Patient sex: M
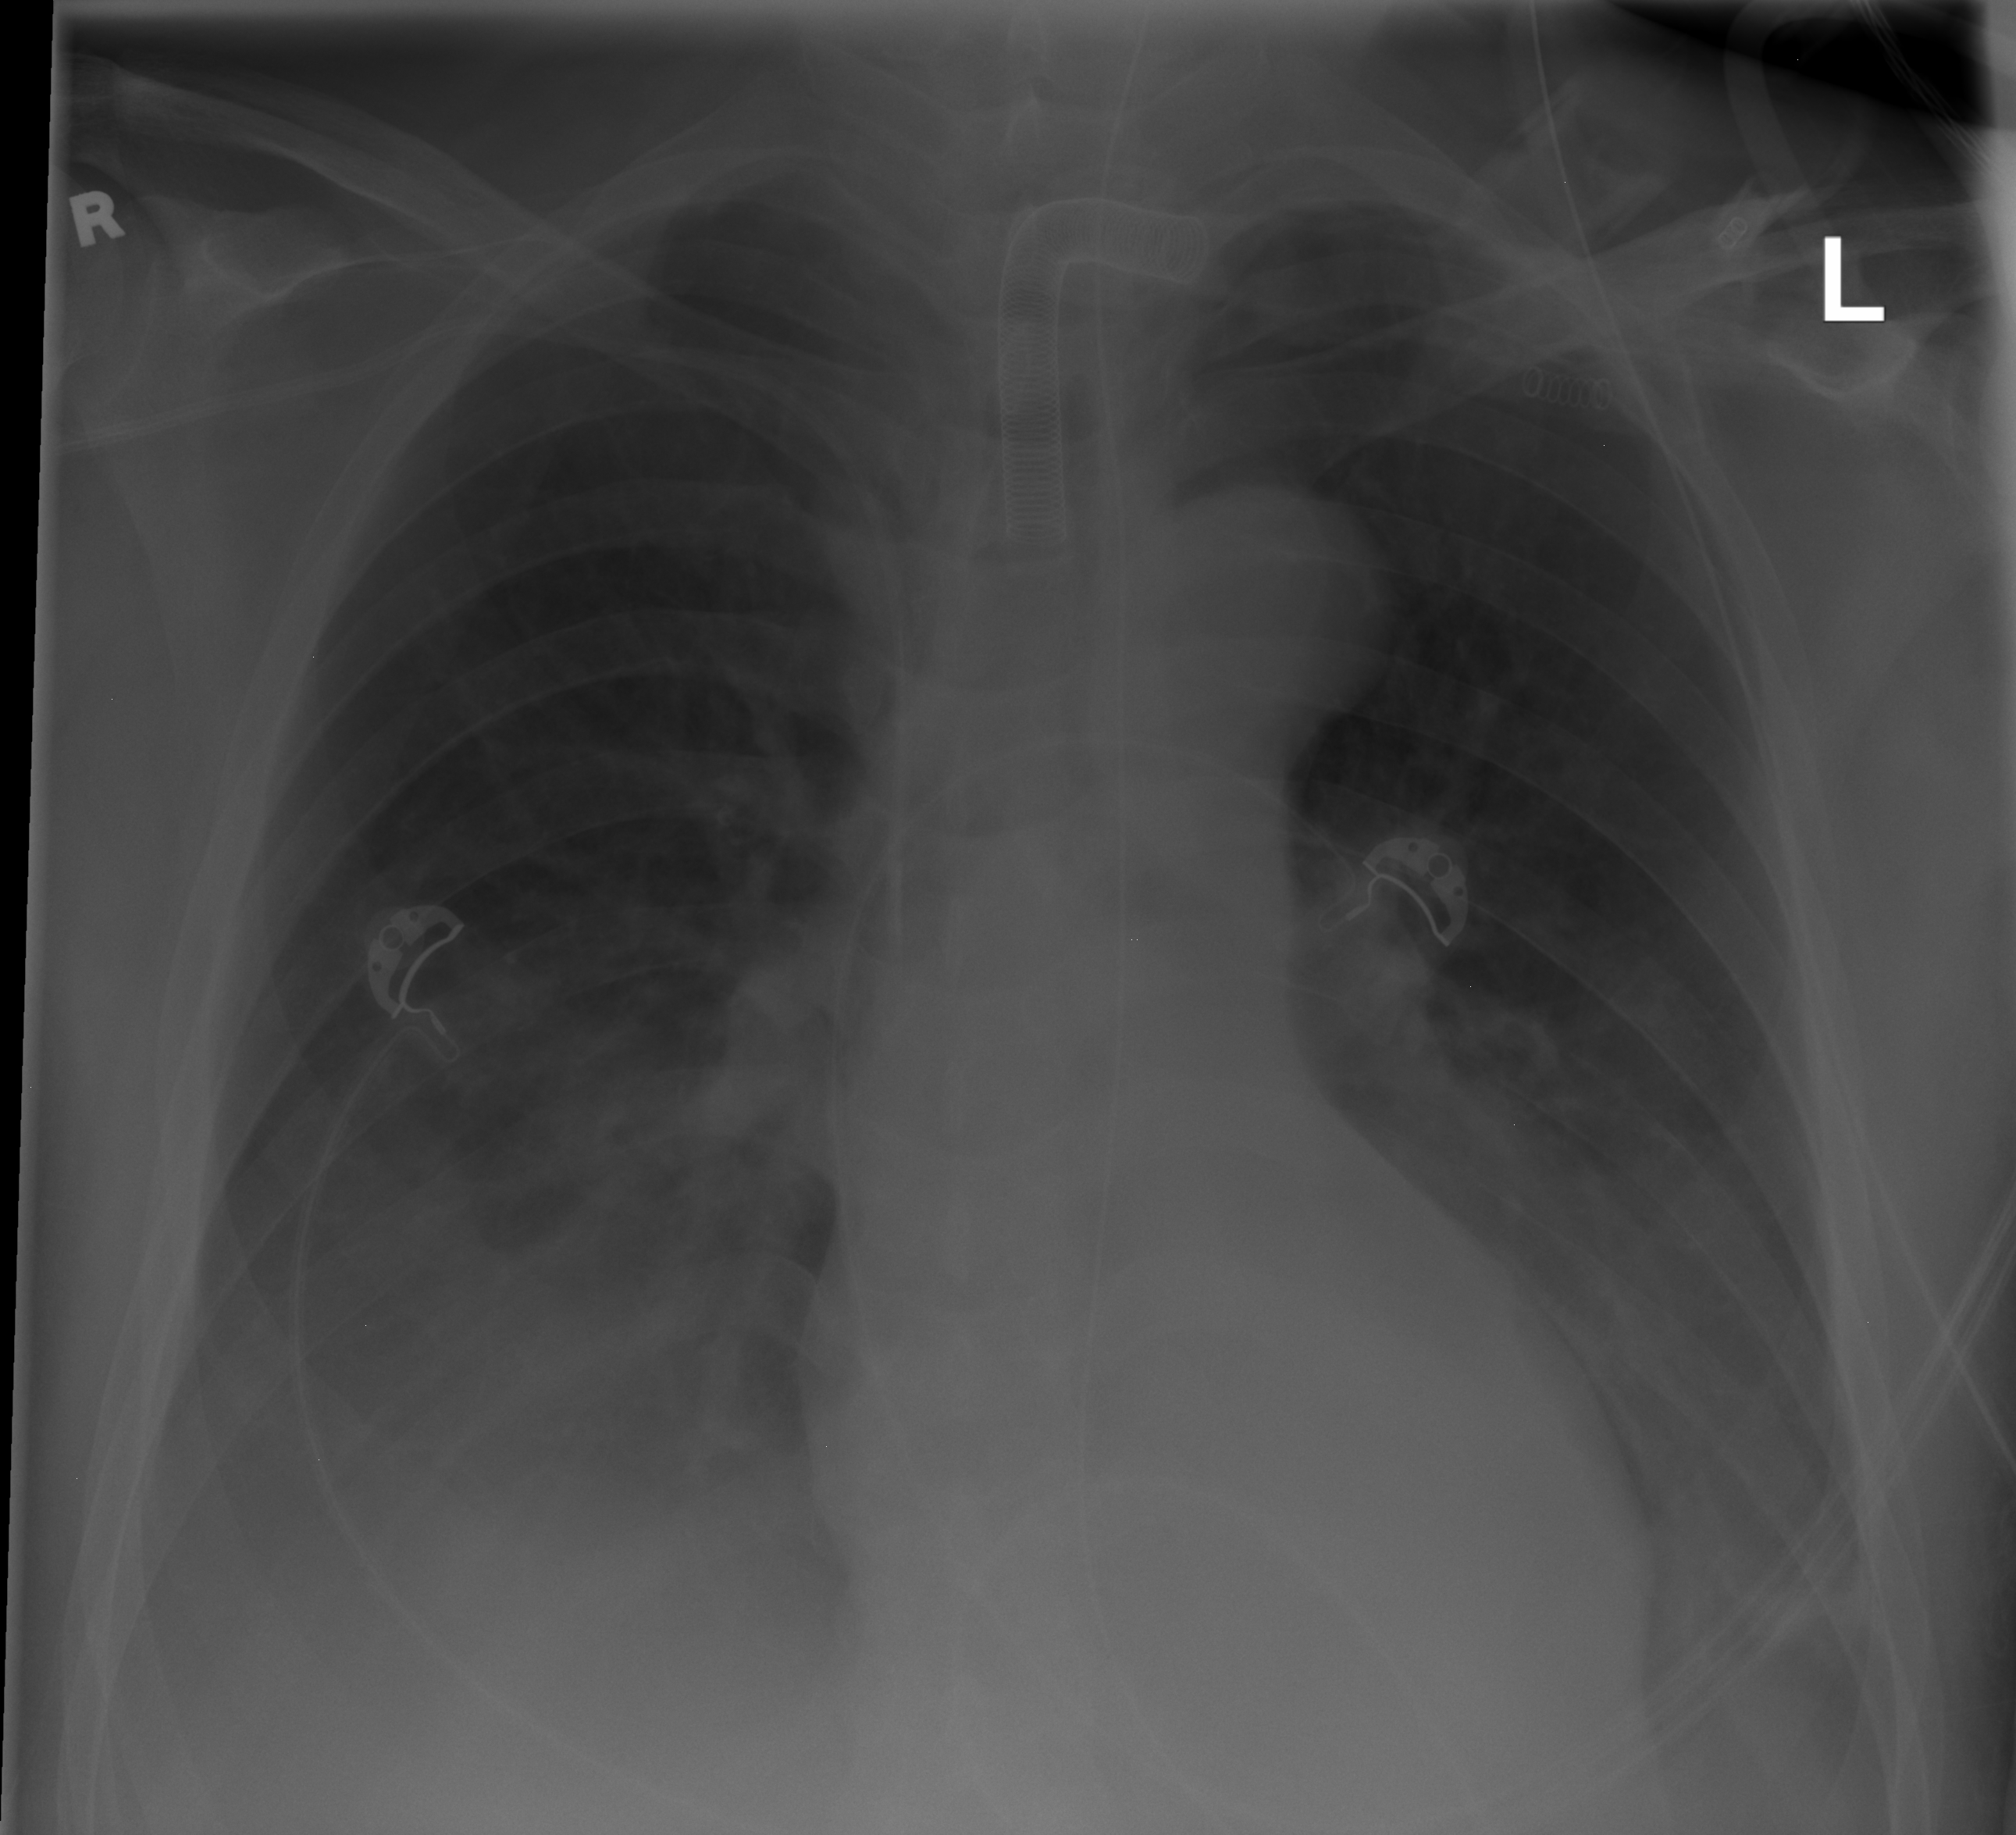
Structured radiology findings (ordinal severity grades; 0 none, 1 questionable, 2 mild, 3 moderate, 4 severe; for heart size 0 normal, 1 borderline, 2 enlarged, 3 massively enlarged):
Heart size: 0
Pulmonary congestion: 0
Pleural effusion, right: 3
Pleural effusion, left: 2
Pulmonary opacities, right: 0
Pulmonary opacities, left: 0
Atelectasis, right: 2
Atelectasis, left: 2